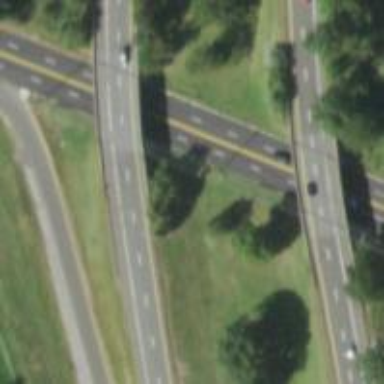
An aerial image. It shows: Asphalt bridge on motorway. It is part of urban freeway/expressway system.